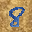
Label: 8